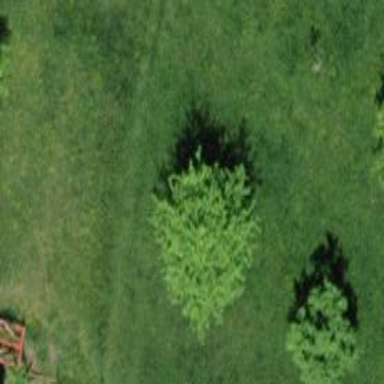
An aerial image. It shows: Broadleaved tree with lush foliage.